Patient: sex M, age 61
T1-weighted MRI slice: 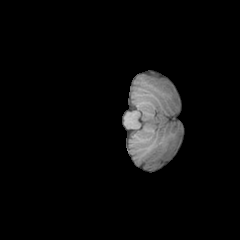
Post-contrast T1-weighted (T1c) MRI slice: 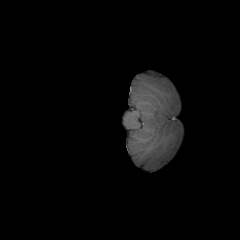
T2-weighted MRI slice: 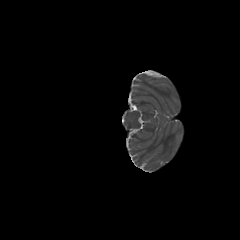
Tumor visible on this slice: no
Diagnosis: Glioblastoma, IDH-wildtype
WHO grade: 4